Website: walmart
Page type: cart
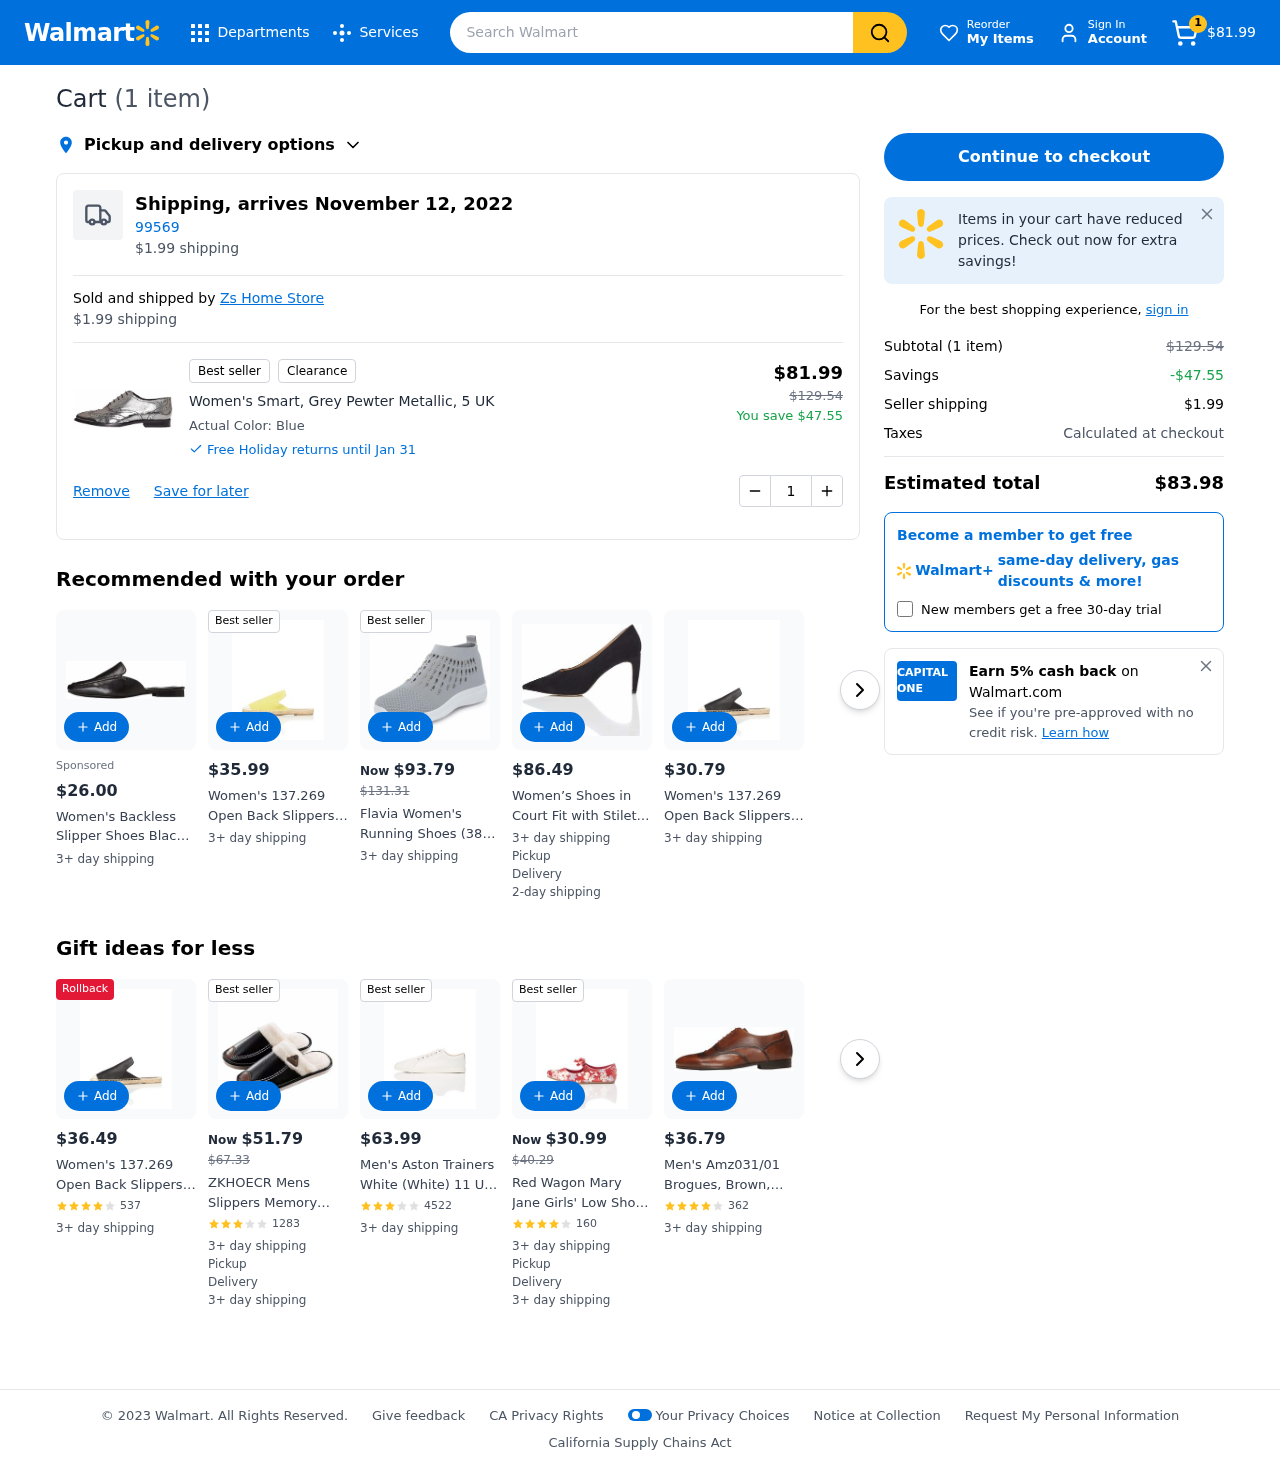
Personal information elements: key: PII_POSTCODE
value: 99569
Product elements: key: PRODUCT1_NAME
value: Women's Smart, Grey Pewter Metallic, 5 UK
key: PRODUCT1_PRICE
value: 81.99
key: PRODUCT1_QUANTITY
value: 1
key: PRODUCT1_ORIGINAL_PRICE
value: $129.54
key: PRODUCT1_SAVINGS
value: $47.55
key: PRODUCT1_SAVINGS
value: -$47.55
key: PRODUCT2_PRICE
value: $26.00
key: PRODUCT2_NAME
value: Women's Backless Slipper Shoes Black (Black) 4 UK (37 EU)
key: PRODUCT3_PRICE
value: $35.99
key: PRODUCT3_NAME
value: Women's 137.269 Open Back Slippers, Yellow, 8 us
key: PRODUCT4_PRICE
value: $93.79
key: PRODUCT4_ORIGINAL_PRICE
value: $131.31
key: PRODUCT4_NAME
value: Flavia Women's Running Shoes (38 EU) (7 US) (F/HD0064/GRY_L.Grey_6 UK)
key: PRODUCT5_PRICE
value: $86.49
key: PRODUCT5_NAME
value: Women’s Shoes in Court Fit with Stiletto Heel, red
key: PRODUCT6_PRICE
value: $30.79
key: PRODUCT6_NAME
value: Women's 137.269 Open Back Slippers, Black, 6 UK
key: PRODUCT7_PRICE
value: $36.49
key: PRODUCT7_NAME
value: Women's 137.269 Open Back Slippers, Black, 8 US
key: PRODUCT7_NUM_RATINGS
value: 537
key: PRODUCT8_PRICE
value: $51.79
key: PRODUCT8_ORIGINAL_PRICE
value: $67.33
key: PRODUCT8_NAME
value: ZKHOECR Mens Slippers Memory Foam Indoor Leather Wide Soft Cozy Cotton Closed Toe Non-Slip Shoes Clo
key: PRODUCT8_NUM_RATINGS
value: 1283
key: PRODUCT9_PRICE
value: $63.99
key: PRODUCT9_NAME
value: Men's Aston Trainers White (White) 11 UK (46 EU)
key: PRODUCT9_NUM_RATINGS
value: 4522
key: PRODUCT10_PRICE
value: $30.99
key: PRODUCT10_ORIGINAL_PRICE
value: $40.29
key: PRODUCT10_NAME
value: Red Wagon Mary Jane Girls' Low Shoes with Floral Print
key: PRODUCT10_NUM_RATINGS
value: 160
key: PRODUCT11_PRICE
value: $36.79
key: PRODUCT11_NAME
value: Men's Amz031/01 Brogues, Brown, Womens 8
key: PRODUCT11_NUM_RATINGS
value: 362
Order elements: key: ORDER_NUM_ITEMS
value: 1
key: ORDER_NUM_ITEMS
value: (1 item)
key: ORDER_SUBTOTAL
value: $81.99
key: ORDER_DELIVERY_DATE
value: Shipping, arrives November 12, 2022
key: ORDER_SHIPPING_COST
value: $1.99
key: ORDER_TOTAL
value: $83.98
Search elements: key: HEADER_SEARCH
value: Search Walmart